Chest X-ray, PA view. Patient: 47 years old, sex F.
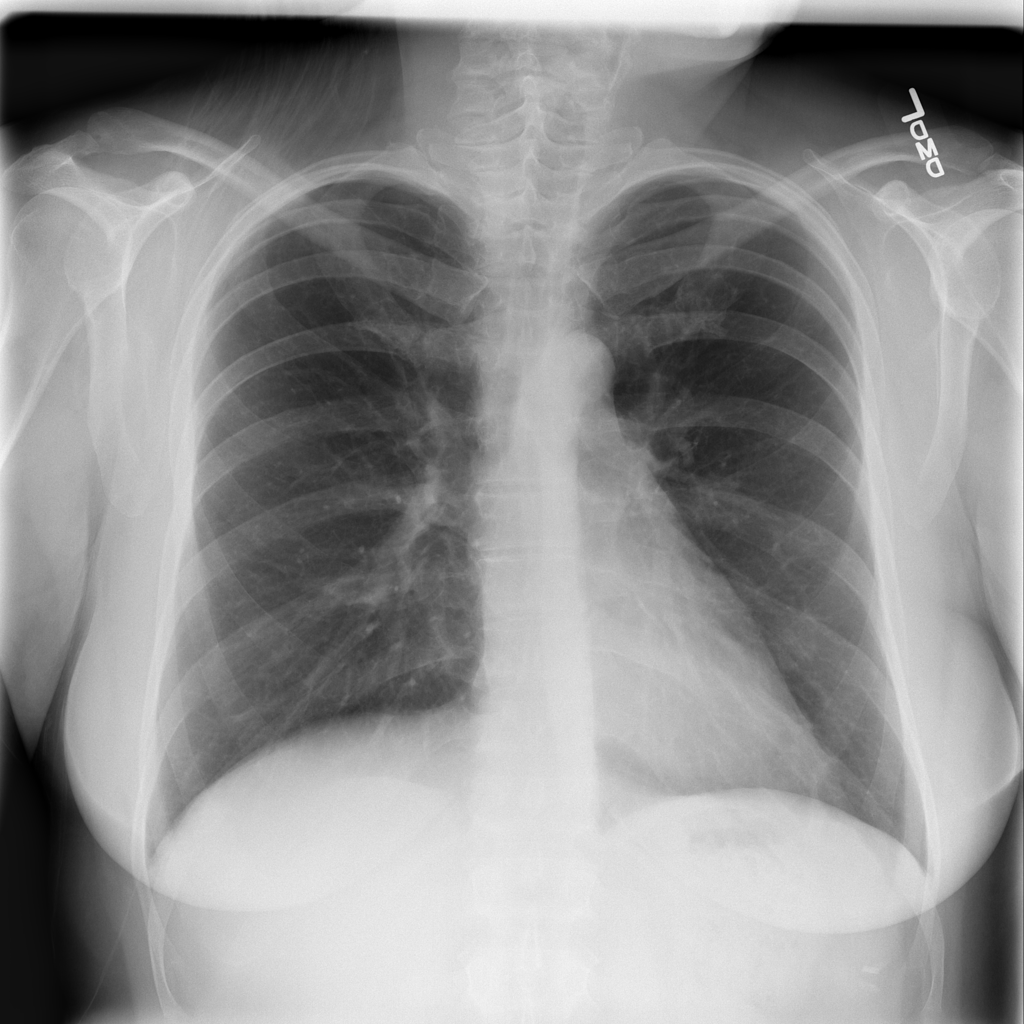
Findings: No Finding